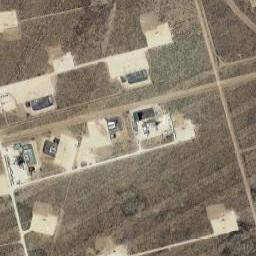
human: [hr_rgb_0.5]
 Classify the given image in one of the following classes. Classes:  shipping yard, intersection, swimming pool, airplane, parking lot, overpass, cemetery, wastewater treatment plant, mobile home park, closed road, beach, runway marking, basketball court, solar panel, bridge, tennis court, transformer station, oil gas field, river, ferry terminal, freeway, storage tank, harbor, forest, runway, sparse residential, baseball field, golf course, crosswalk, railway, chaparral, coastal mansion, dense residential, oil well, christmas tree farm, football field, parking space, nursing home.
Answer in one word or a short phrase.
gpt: oil gas field